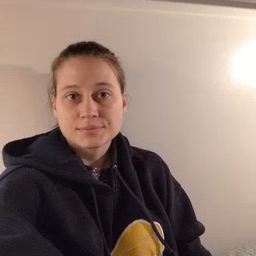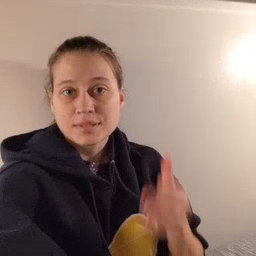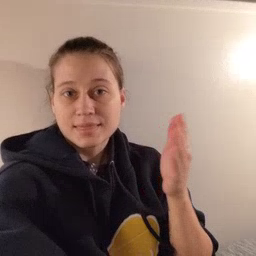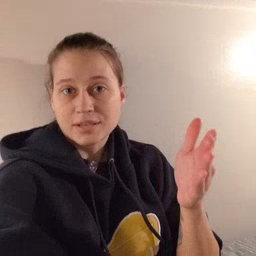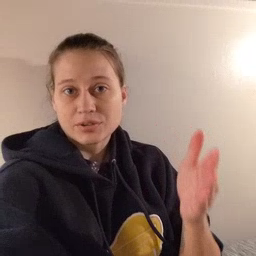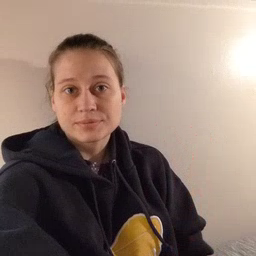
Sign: there